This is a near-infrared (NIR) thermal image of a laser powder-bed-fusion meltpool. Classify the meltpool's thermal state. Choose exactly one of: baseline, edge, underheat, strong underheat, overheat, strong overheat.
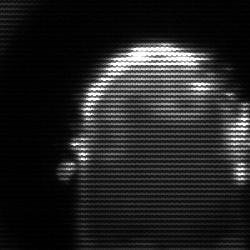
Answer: baseline